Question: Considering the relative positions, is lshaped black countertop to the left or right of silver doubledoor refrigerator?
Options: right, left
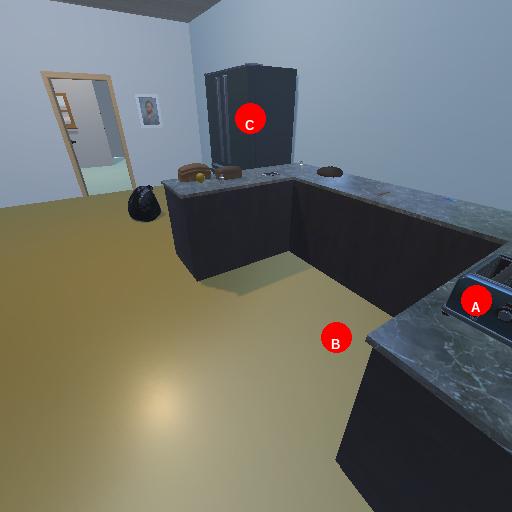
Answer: right